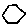
Label: hexagon